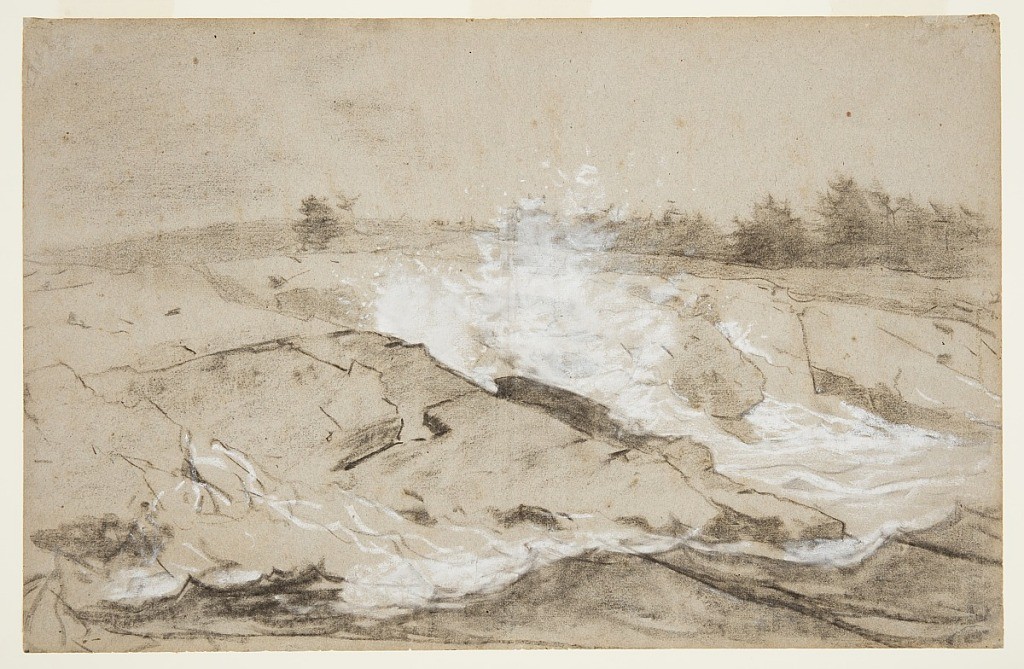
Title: Black Point, Scarborough
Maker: Winslow Homer, American, 1836–1910
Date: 1884
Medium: Charcoal, white chalk on gray laid paper
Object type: Drawing
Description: Waves crash on the rocky shore, below grey skies, and pine trees are visible in the distance.